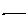
Label: line